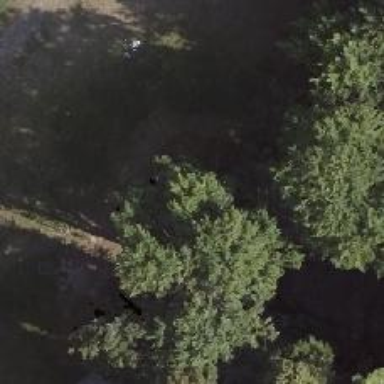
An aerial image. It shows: Disc golf hole.